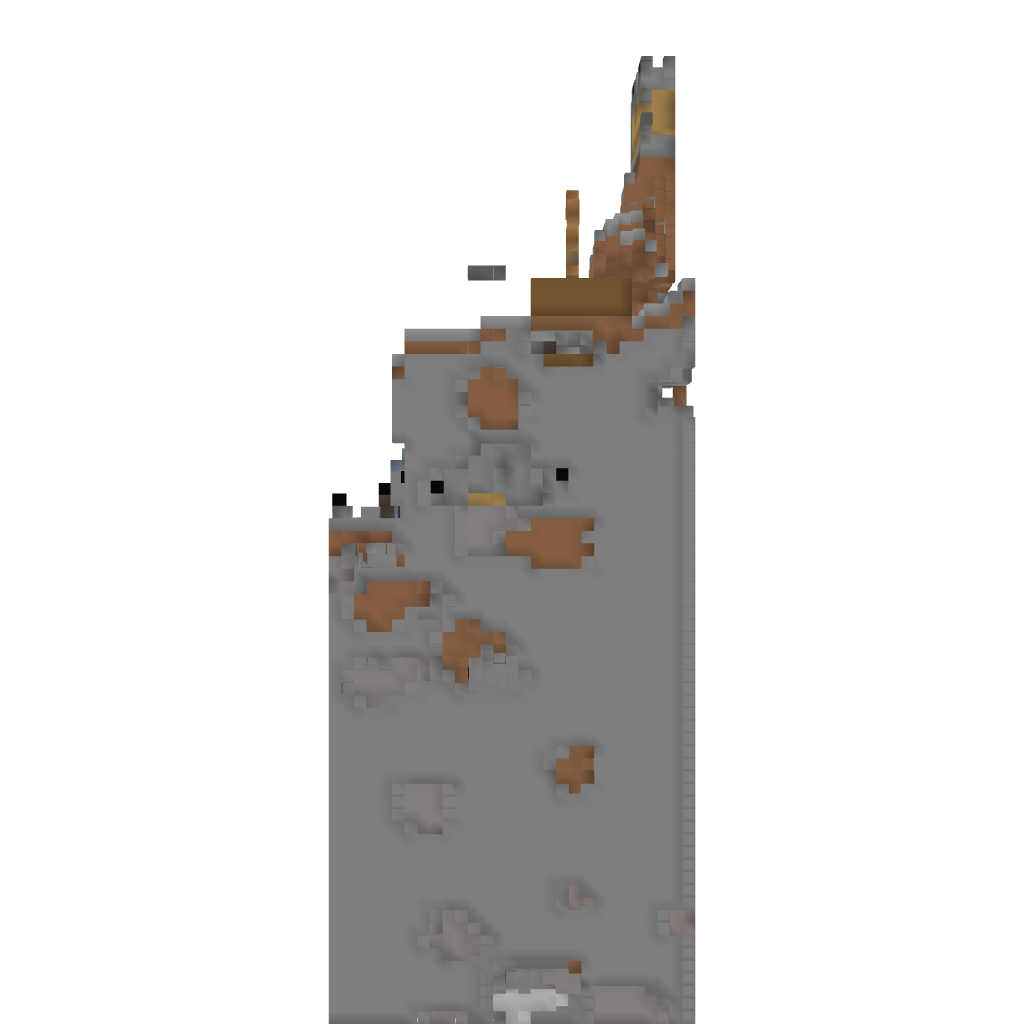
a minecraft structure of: Small lovely church